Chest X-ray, AP view. Patient: 51 years old, sex F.
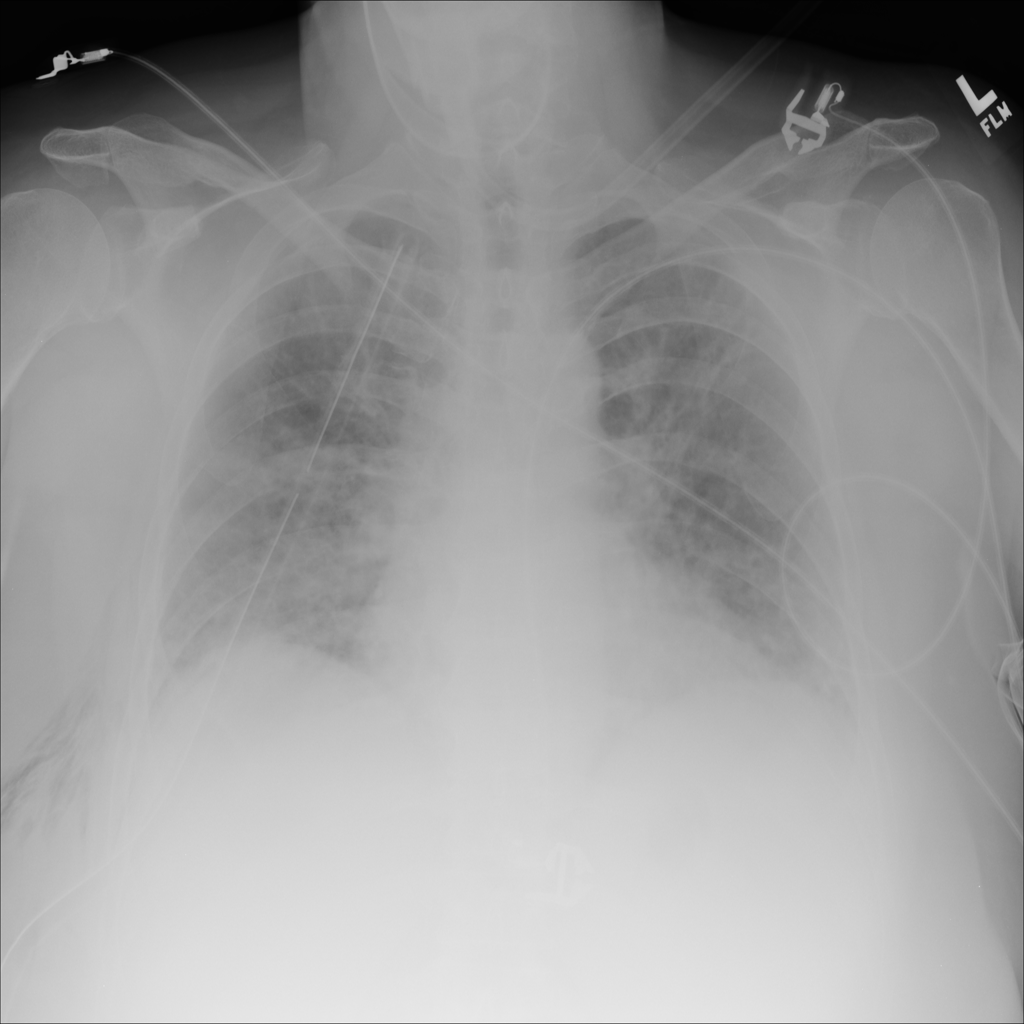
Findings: Emphysema, Fibrosis, Pneumothorax